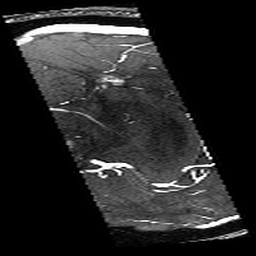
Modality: angio
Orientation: sagittal
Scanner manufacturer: philips
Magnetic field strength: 7 T
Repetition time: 0.024 s
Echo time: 0.00384 s